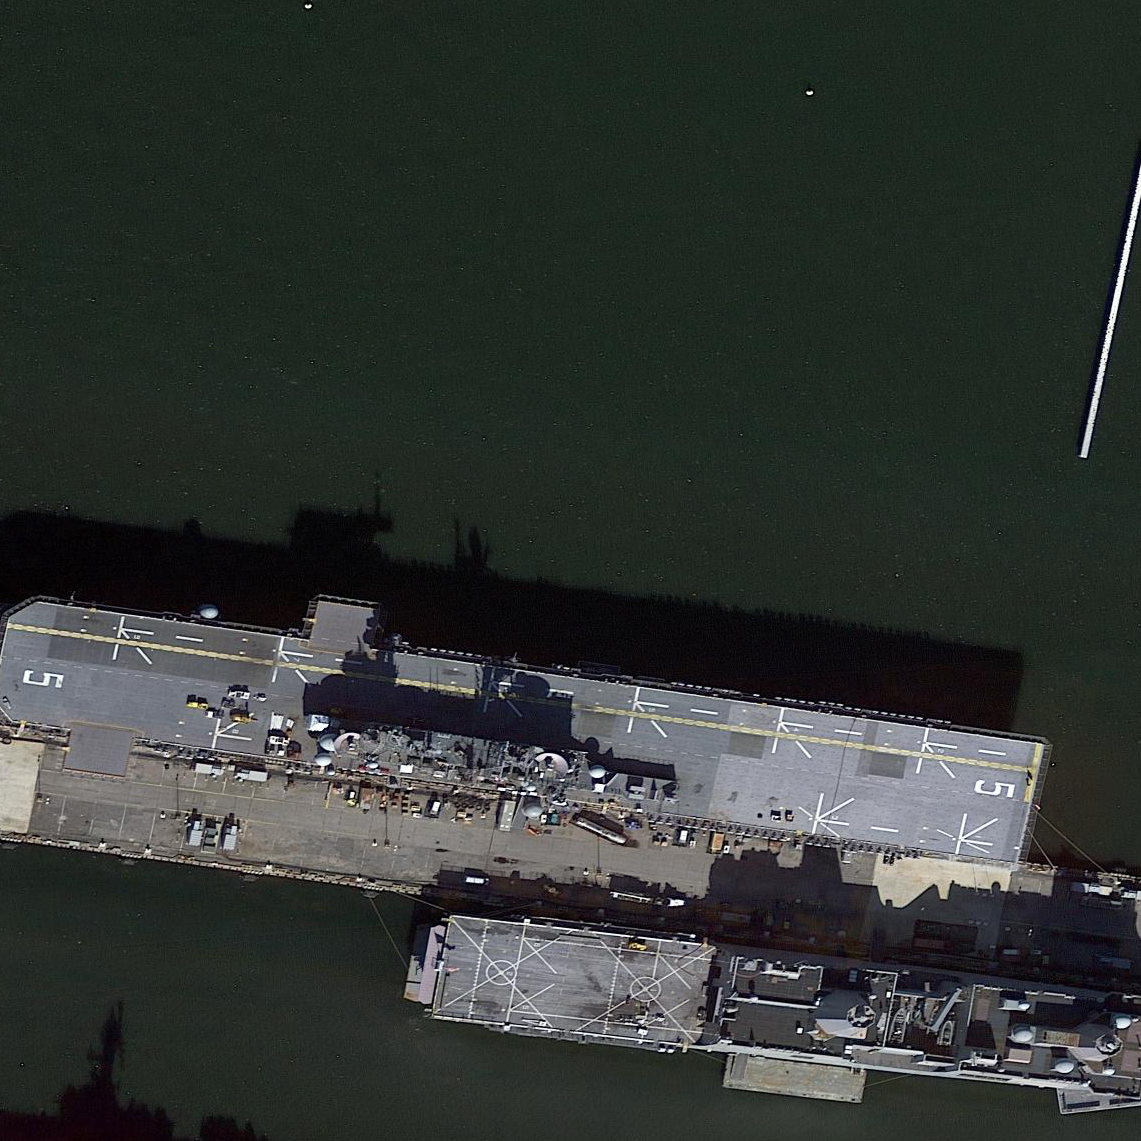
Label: Wasp-class_assault_ship